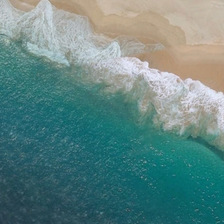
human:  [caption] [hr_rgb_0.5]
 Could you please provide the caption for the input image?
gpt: white waves are between yellow beach and blue ocean .

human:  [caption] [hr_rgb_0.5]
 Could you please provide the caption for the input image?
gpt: white waves are between yellow beach and blue ocean .

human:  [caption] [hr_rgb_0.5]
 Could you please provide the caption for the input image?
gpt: white waves are between yellow beach and blue ocean .

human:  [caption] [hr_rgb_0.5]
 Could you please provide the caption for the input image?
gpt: white waves are between yellow beach and blue ocean .

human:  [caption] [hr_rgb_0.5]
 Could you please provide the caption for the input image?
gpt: white waves are between yellow beach and blue ocean .